八年级 · 解析几何
（8 分）环保局对某企业排污情况进行检测, 当所排污水中硫化物的浓度超标, 即硫化物的浓度超过最高允许值 $1.0 \mathrm{mg} / \mathrm{l}$ 时, 环保局要求该企业立即整改, 必须在 15 天以内（含 15 天）排污达标. 整改过程中, 所排污水中硫化物的浓度 $y(m g / l)$ 与时间 $x$ （天）的变化规律如图所示, 其中线段 $A B$ 表示前 5 天的变化规律, 从第 5 天起, 所排污水中硫化物的浓度 $y$ 与时间 $x$ 成反比例关系.

(1) 求整改过程中硫化物的浓度 $y$ 与时间 $x$ 的函数表达式;

（2）该企业能否按期将排污整改达标? 为什么?

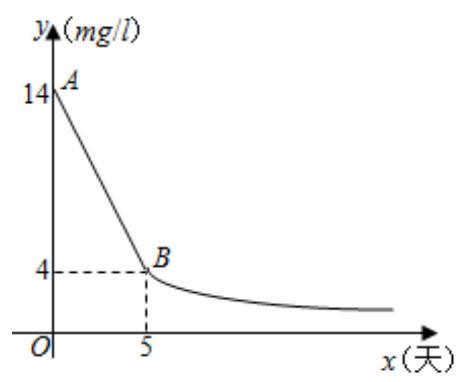
答案: 解: (1) 由图象知, 点 $A 、 B$ 的坐标分别为 $(0,14) 、(5,4)$,当 $0 \leq x \leq 5$ 时, 设 $A B$ 的表达式为 $y=k x+b$,

将点 $A 、 B$ 的坐标代入上式得 $\left\{\begin{array}{c}b=14 \\ 5+b=4\end{array}\right.$, 解得 $\left\{\begin{array}{l}k=-2 \\ b=14\end{array}\right.$,

故 $y=-2 x+14$;

当 $x>5$ 时，设函数的表达式为 $y=\frac{k}{x} ，$

把点 $B$ 的坐标 $(5,4)$ 代入上式并解得: $k=20$,

故 $y=\frac{20}{x}$;

故函数的表达式为 $y=\left\{\begin{array}{c}-2 x+14(0 \leq x \leq 5) \\ \frac{20}{x}(x>5)\end{array}\right.$;

(2) 不能, 理由:

当 $x=15$ 时, $y=\frac{20}{x}=\frac{20}{15}>1$,

故不能按期完成排污整改达标.